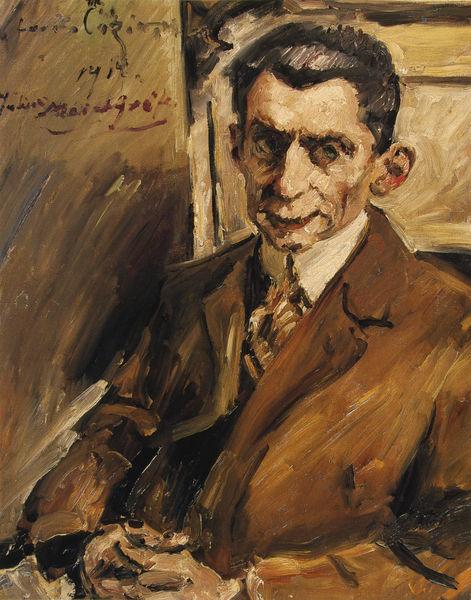
Titel: Porträt Julius Meier-Graefe
Künstler: Lovis Corinth
Standort: Paris
Institution: Musée d'Orsay
Schlagwörter: kopf, mann, weiß, ocker, sitzen, braun, fenster, frisur, glas, mund, nase, ohr, blick, malerei, anzug, hemd, jacke, augen, gesicht, kragen, bildnis, hände, portrait, porträt, realismus, sitzend, lippen, ohren, schrift, abstrakt, zug, signiert, gefaltet, krawatte, ernst, starr, hemdkragen, jackett, sakko, jacket, corinth, lovis corinth, gogh, geheimratsecken, kravatte, gefaltete hände, brauntöne, malerie, jakett, handschrift, epoche, selbstproträt, sacko, abteil, kravate, 1914, meier, gräfe, segelohr